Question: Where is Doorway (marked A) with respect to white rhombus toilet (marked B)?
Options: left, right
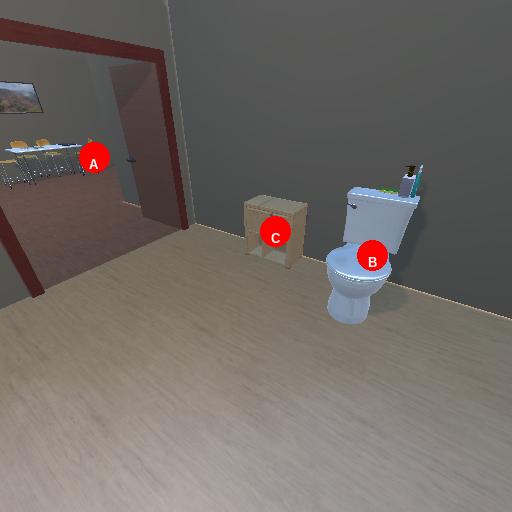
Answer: left